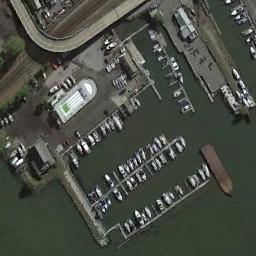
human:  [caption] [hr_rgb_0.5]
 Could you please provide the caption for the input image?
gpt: There are many ships in the harbor .

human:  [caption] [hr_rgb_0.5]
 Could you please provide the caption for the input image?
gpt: Many ships are neatly moored on the sea next to the harbor next to the parking lot, And there are some empty seats .

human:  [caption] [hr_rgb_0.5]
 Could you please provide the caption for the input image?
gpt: The ship stopped in good order at the harbor .

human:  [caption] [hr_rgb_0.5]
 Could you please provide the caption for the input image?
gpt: The harbor has lots of neatly docked boats and some boats are in the open area on the shore .

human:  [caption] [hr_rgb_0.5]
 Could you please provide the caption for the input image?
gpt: There are some ships and some buildings at the harbor .